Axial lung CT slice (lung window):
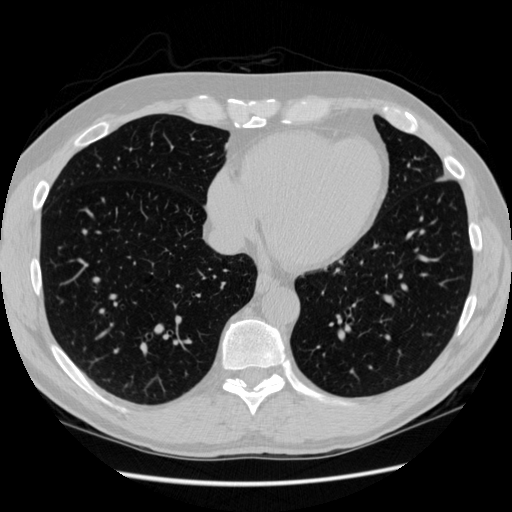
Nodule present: no